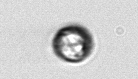
Label: Dinophyceae